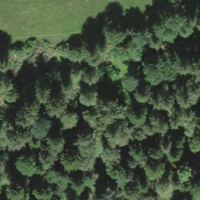
EUNIS habitat code: 43
Species observed at this site:
Aruncus dioicus